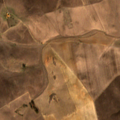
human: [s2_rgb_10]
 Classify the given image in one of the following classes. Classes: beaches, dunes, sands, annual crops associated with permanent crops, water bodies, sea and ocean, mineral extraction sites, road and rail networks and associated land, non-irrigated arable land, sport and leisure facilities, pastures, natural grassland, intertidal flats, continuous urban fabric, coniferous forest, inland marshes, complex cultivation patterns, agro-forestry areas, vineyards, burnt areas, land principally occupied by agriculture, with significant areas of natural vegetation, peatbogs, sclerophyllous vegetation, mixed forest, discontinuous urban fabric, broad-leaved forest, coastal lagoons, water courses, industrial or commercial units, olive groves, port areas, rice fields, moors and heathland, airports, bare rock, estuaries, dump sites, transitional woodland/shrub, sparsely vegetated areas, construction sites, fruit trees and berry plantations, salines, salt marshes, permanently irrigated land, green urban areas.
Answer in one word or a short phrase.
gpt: non-irrigated arable land